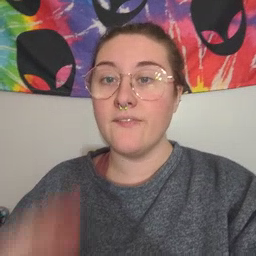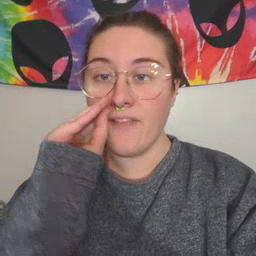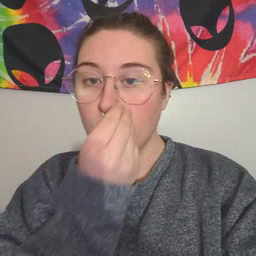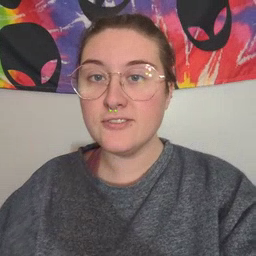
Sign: flower